Question: I'm in the middle of a project teaching the basics of OpenGL. I've got most of the requirements working fine in terms of camera rotation, translation etc. However I'm struggling a lot with the lighting.
This picture is a comparison of my current program (left) vs the sample solution (right).

In case you can't tell, I'm getting very monochrome colours on the truck. The shadows are very sharp and dark, the high points are singly coloured instead of specular.
The project calls for the use of textures; the one I've shown here is a basic texture of plain grey pixels but i could use any texture (including the beach sand one being used for the ground).
I'm drawing the object from a mesh:
'''
GLfloat ambient[] = {0.1, 0.1, 0.1, 1};
GLfloat diffuse[] = {0.1, 0.1, 0.1, 1};
GLfloat specular[] = {1.0, 1.0, 1.0, 1.0};
GLfloat shine = 100.0;
glMaterialfv(GL_FRONT, GL_AMBIENT, ambient);
glMaterialfv(GL_FRONT, GL_DIFFUSE, diffuse);
glMaterialfv(GL_FRONT, GL_SPECULAR, specular);
glMaterialf(GL_FRONT, GL_SHININESS, shine);
glEable(GL_TEXTURE_2D);
glBindTexture(GL_TEXTURE_2D, textureNumber);
glBegin(GL_TRIANGLES);
for (int i = 0; i < meshes[n]->nTriangles; i++) {
for (int j = 0; j < 3; j++) {
glNormal3fv(mesh -> normals[mesh->triangles[i][j]]);
glTexCoord2fv(mesh->texCoords[mesh->triangles[i][j]]);
glVertex3fv(mesh -> vertices[mesh->triangles[i][j]]);
}
}
glEnd();
'''
There is one light in the scene:
'''
glEnable(GL_LIGHTING);
glEnable(GL_LIGHT0);
glEnable(GL_DEPTH_TEST)
GLfloat diffuse0[]={1.0, 1.0, 1.0, 1.0};
GLfloat ambient0[]={1.0, 1.0, 1.0, 1.0};
GLfloat specular0[]={1.0, 1.0, 1.0, 1.0};
GLfloat light0_pos[]={1.0, 1.0, 1,0, 1.0};
glLightfv(GL_LIGHT0, GL_POSITION, light0_pos);
glLightfv(GL_LIGHT0, GL_AMBIENT, ambient0);
glLightfv(GL_LIGHT0, GL_DIFFUSE, diffuse0);
glLightfv(GL_LIGHT0, GL_SPECULAR, specular0);
glLightf(GL_LIGHT0, GL_CONSTANT_ATTENUATION, 2.0);
glLightf(GL_LIGHT0, GL_LINEAR_ATTENUATION, 1.0);
glLightf(GL_LIGHT0, GL_QUADRATIC_ATTENUATION, 2.0);
'''
Is there something major that I'm missing that could be causing this severe difference? Particular values I should play with? Or a 'glEnable' call I've missed?
Any help, advice or pointers to elsewhere much appreciated.
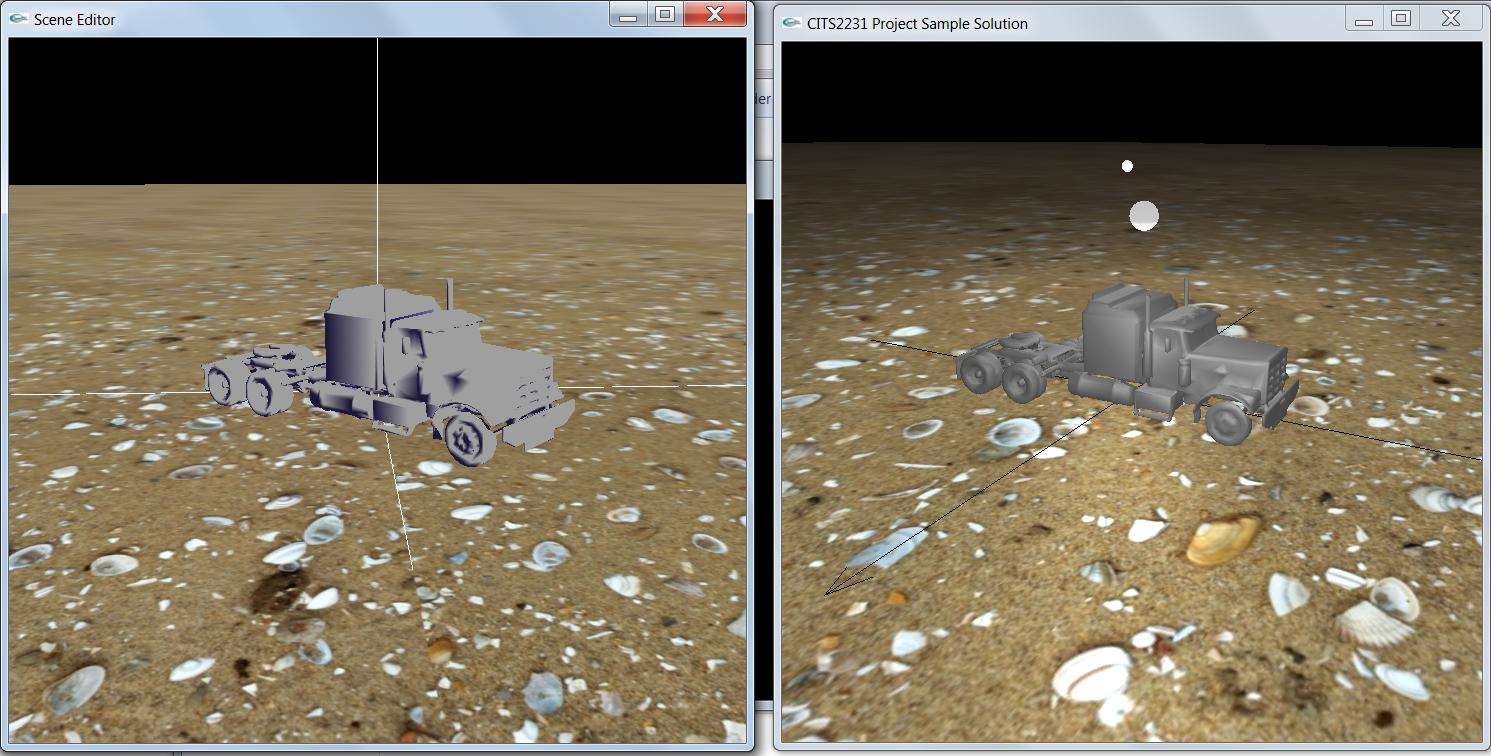
Answer: To eliminate the sharp drop-off, amp up the ambient light. There's no global illumination model in OpenGL so that parameter has absolutely no effect beyond being the colour the face will be if no other light falls upon it.
Since you're using glVertex-type calls, I'll go out on a limb and guess you're using the fixed functionality pipeline? If so then lighting is calculated at vertices, then interpolated across polygon surfaces. That means that specular highlights don't work very well on 'large' polygons -- roughly speaking, the highlight can't appear in the middle of a polygon. GPUs with programmable pipelines (which includes the ones in mobile phones nowadays) can calculate lighting per pixel instead of per vertex but OpenGL doesn't do this for you, so you'd need to delve into shader programming yourself. Or just ensure that your model is made up of small enough polygons.
Your shininess exponent is also quite high - have you tried dialling that down a few notches?